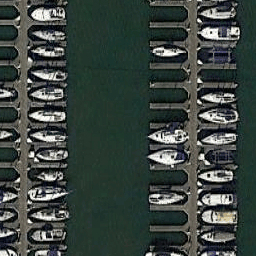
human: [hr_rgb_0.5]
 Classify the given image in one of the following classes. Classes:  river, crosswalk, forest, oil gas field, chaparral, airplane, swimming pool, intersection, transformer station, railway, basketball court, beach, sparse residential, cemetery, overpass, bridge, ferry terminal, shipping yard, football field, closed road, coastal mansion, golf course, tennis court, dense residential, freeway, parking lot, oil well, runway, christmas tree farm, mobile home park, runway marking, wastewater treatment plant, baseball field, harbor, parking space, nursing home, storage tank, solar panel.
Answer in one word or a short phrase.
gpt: harbor